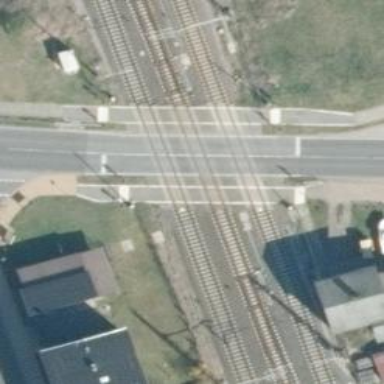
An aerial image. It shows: Level crossing with both lights and saltire in place.